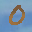
Label: 0